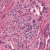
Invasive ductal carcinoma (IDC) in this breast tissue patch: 1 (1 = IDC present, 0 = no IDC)